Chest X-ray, PA view. Patient: 22 years old, sex M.
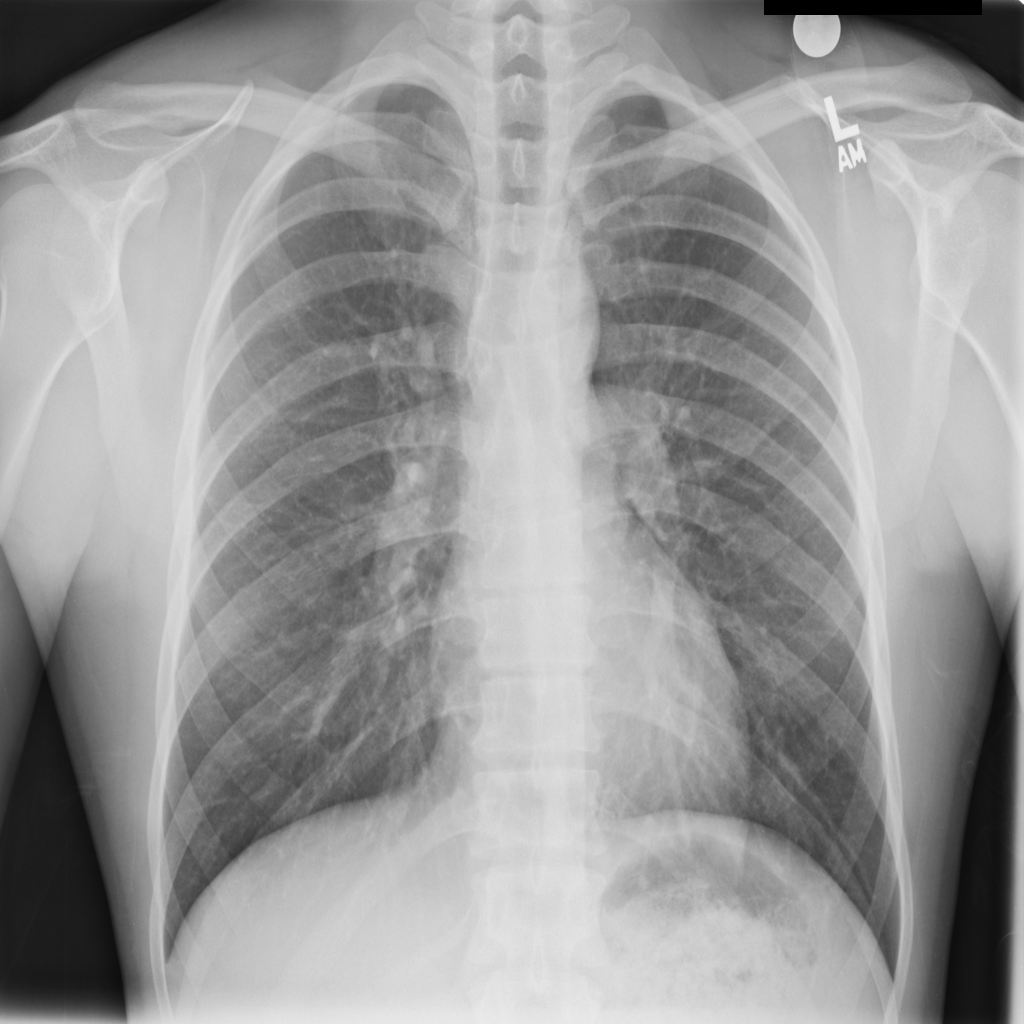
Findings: No Finding